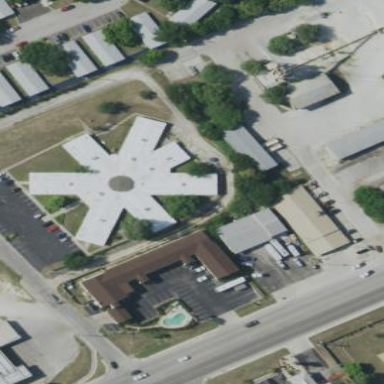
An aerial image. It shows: Nursing home building.